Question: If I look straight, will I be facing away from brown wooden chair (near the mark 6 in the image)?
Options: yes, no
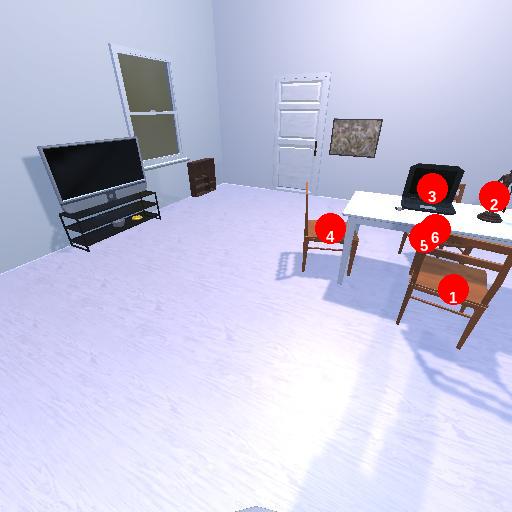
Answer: yes